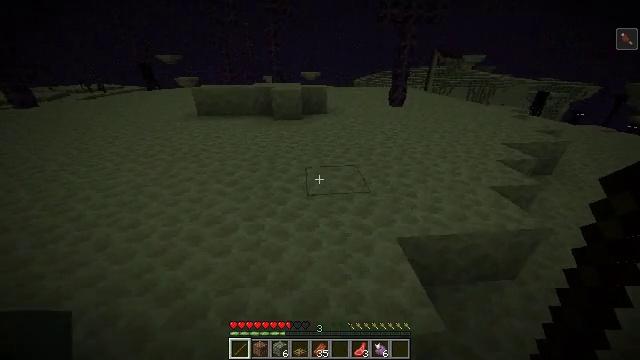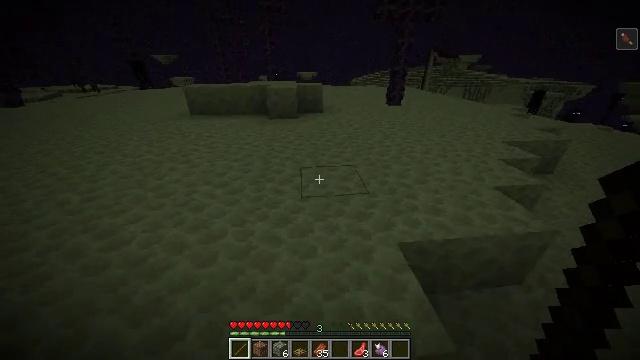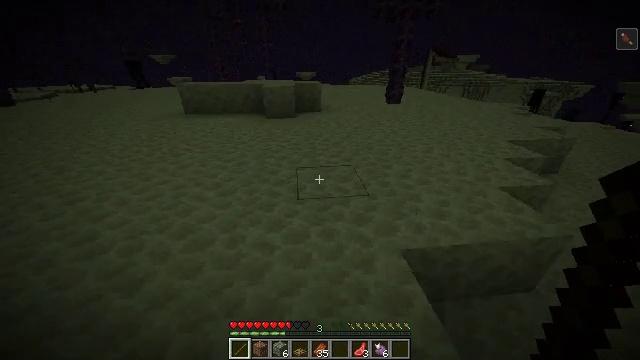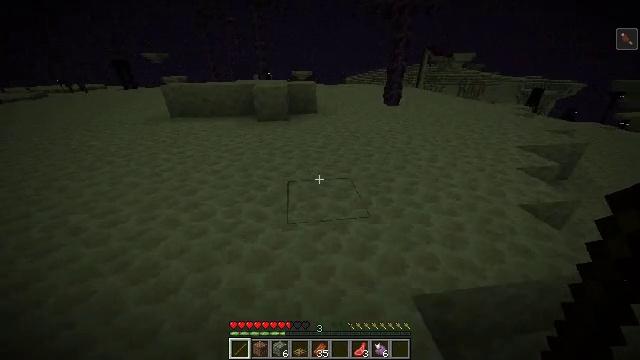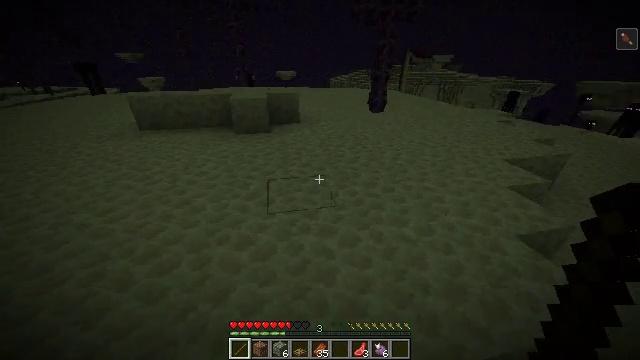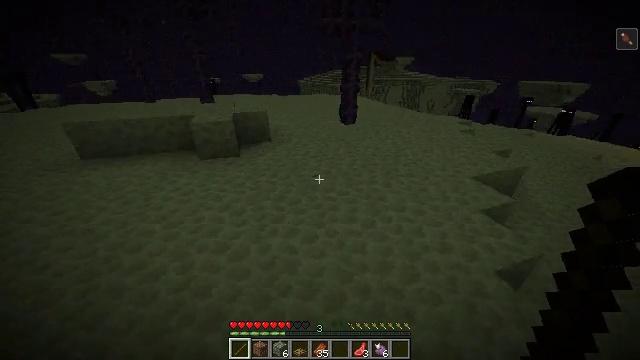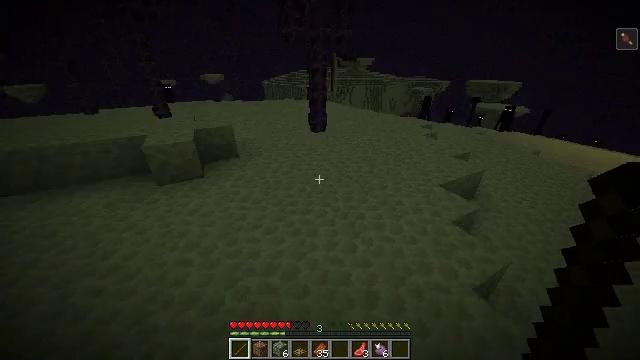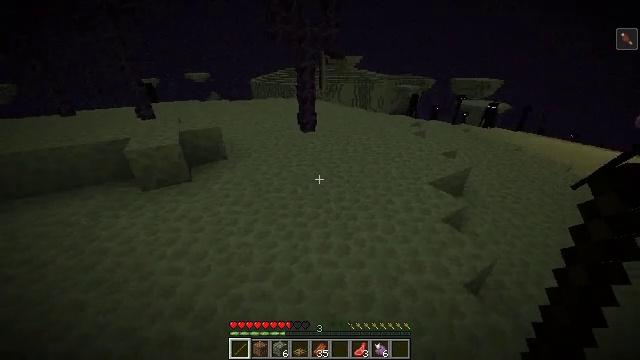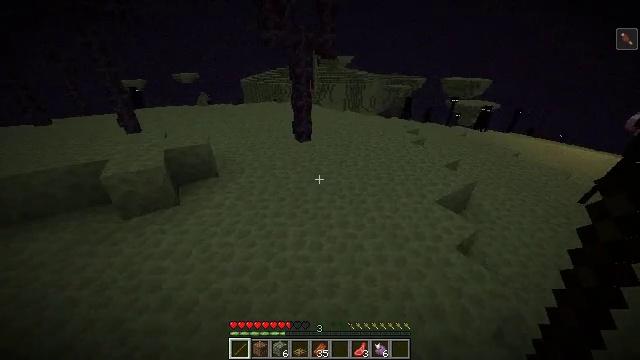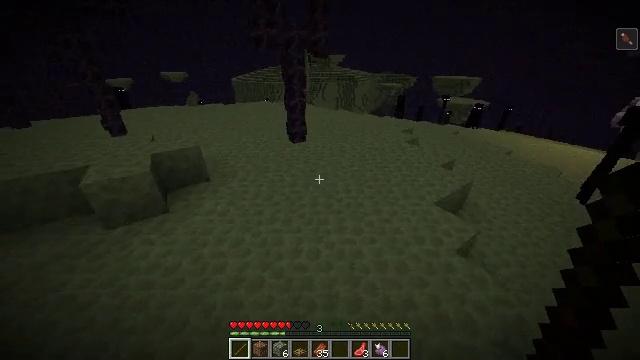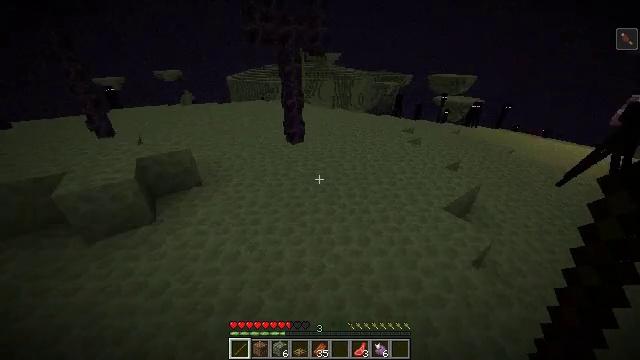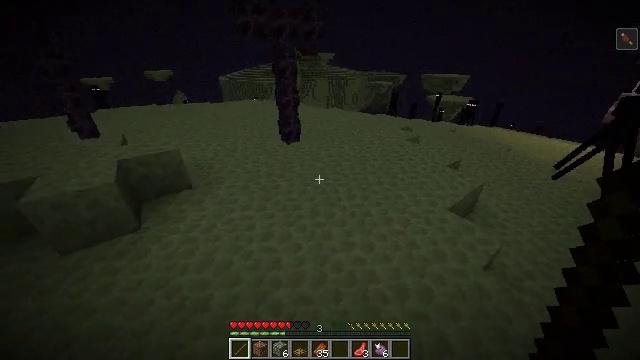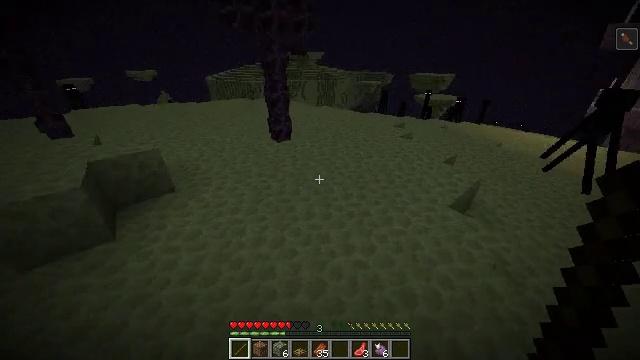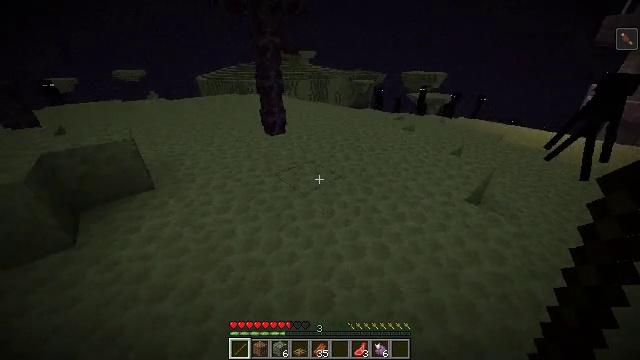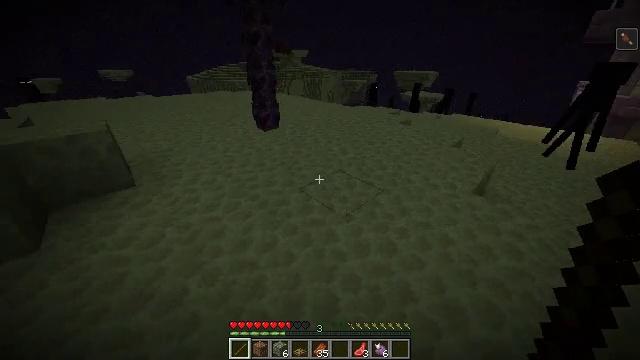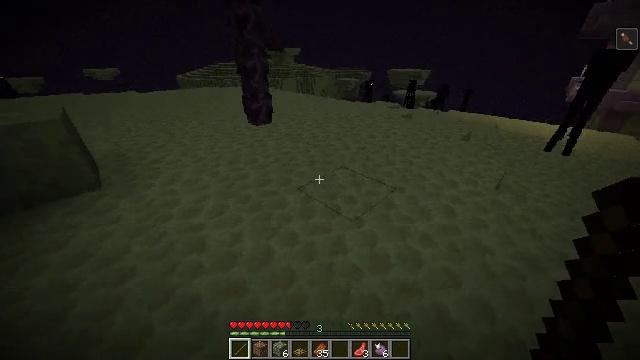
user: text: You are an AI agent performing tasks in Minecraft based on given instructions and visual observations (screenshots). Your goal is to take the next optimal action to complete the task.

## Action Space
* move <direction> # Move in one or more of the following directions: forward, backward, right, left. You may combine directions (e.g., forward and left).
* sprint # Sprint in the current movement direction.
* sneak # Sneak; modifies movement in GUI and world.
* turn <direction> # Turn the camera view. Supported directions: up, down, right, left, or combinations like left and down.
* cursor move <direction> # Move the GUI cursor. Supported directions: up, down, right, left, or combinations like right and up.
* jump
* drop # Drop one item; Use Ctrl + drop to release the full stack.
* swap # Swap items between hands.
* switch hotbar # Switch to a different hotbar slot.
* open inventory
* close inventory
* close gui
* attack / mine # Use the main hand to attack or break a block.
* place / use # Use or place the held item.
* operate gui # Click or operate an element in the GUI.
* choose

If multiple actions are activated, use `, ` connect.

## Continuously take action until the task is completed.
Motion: motion action
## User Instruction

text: Drop a mutton.
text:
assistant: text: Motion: move forward, sprint, jump
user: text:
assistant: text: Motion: move forward, sprint, jump
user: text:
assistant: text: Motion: move forward, sprint, jump
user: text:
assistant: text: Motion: move forward, sprint, turn right, jump
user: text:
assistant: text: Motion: move forward, sprint, turn right, jump
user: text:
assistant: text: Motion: move forward, sprint, turn right, jump
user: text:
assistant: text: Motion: move forward, sprint, turn right, jump
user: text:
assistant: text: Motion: move forward, sprint, turn right, jump
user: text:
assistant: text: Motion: move forward, sprint, turn right, jump
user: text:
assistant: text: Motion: move forward, sprint, turn right, jump
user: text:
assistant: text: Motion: move forward, sprint, turn right, jump
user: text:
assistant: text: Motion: move forward, sprint, turn right, jump
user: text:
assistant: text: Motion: move forward, sprint, turn right, jump
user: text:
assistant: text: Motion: move forward, sprint, turn right, jump
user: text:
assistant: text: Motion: move forward, sprint, turn right, jump
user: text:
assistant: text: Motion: move forward, sprint, jump
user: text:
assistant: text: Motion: move forward, sprint, jump
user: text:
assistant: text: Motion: move forward, sprint, turn left and down, jump
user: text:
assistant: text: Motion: move forward, sprint, turn left and down, jump
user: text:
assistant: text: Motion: move forward, sprint, turn left, jump
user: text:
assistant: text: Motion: move forward and move right, sprint, turn left, jump
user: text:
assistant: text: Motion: move forward and move right, sprint, turn left, jump
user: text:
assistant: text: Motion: move forward, sprint, turn left, jump
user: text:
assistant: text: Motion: move forward, sprint, turn left, jump
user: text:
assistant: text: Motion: move forward, sprint, turn left, jump
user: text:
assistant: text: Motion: move forward, sprint, turn left, jump
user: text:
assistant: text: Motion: move forward and move left, sprint, turn left, jump
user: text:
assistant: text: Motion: move forward and move left, sprint, turn left, jump
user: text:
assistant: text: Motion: move forward and move left, sprint, jump
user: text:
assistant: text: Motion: move forward, sprint, jump